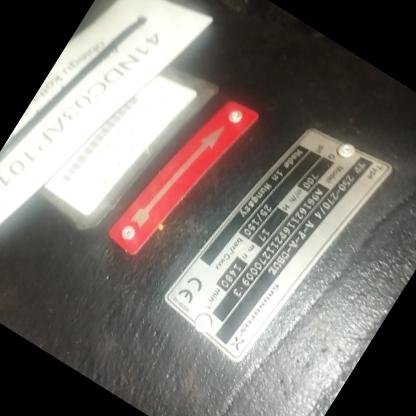
Klasa: tabliczka-znamionowa